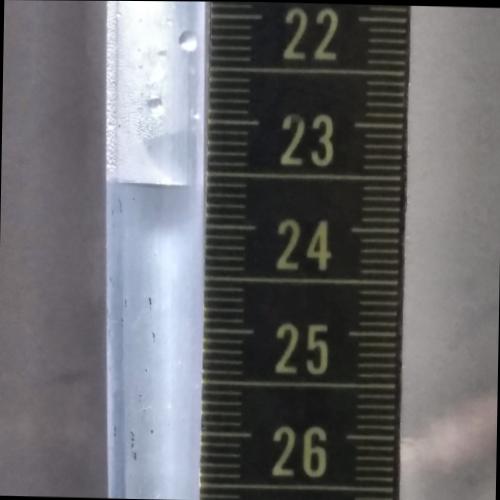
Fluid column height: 23.6 cm